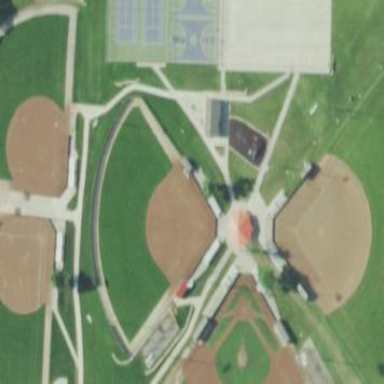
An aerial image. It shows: Baseball pitch for leisure land.